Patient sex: F
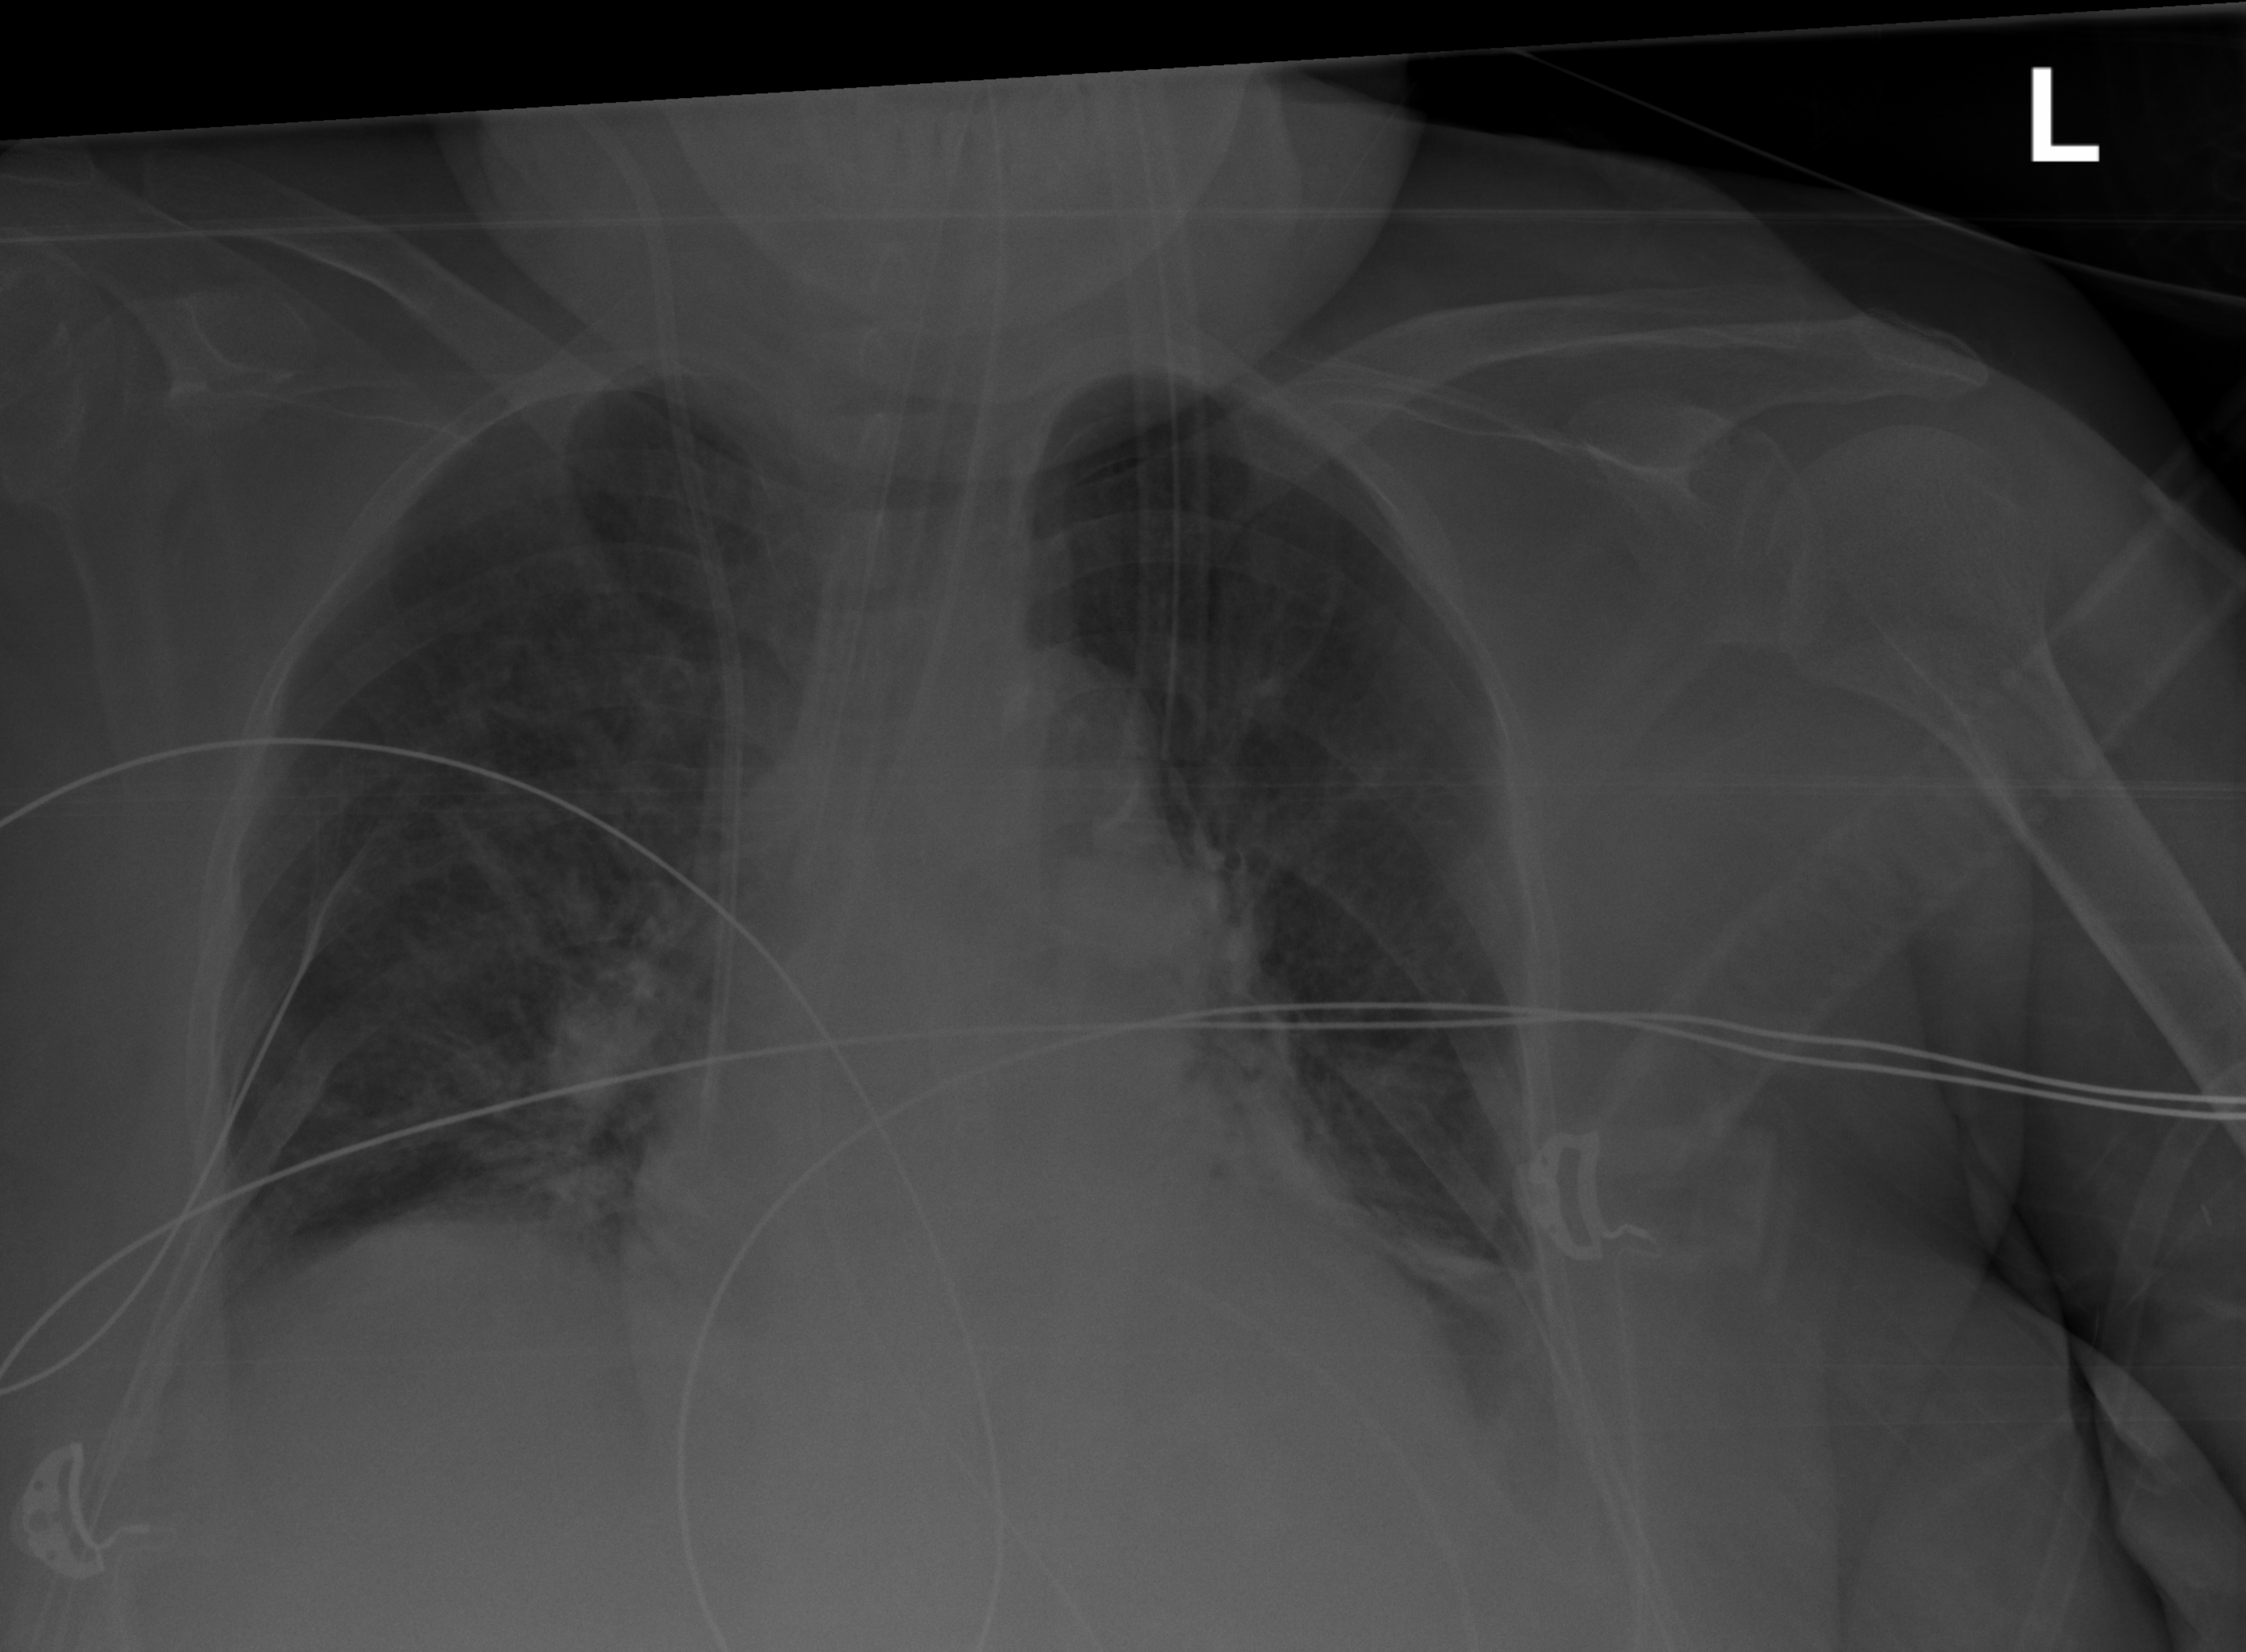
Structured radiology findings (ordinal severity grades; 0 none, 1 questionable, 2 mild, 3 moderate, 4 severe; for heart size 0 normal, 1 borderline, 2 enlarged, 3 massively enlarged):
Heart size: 1
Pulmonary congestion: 1
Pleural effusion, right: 2
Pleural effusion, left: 2
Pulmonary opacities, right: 2
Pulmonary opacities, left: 2
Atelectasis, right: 2
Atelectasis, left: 2